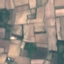
Label: PermanentCrop